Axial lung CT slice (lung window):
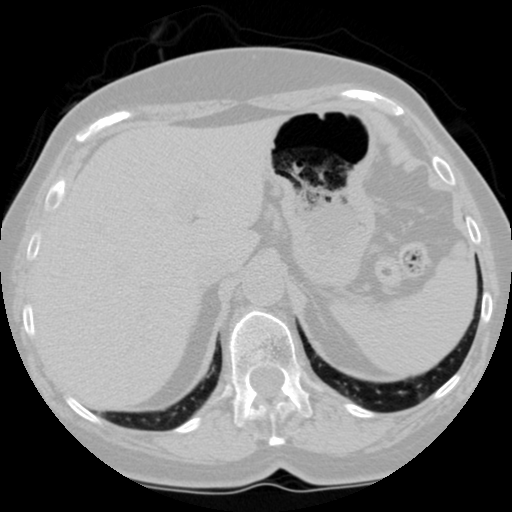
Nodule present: no